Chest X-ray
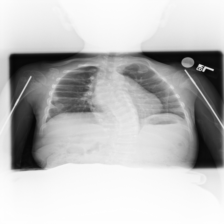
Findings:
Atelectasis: negative
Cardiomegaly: negative
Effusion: negative
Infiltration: negative
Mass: negative
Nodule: negative
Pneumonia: negative
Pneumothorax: negative
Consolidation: negative
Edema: negative
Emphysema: negative
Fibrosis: negative
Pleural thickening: negative
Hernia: negative